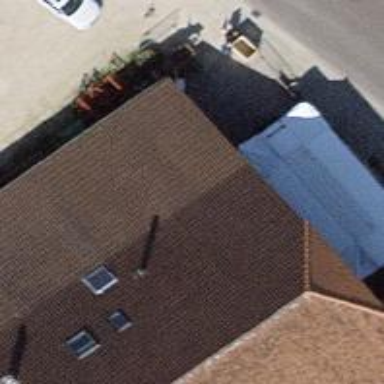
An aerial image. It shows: Farm shop.